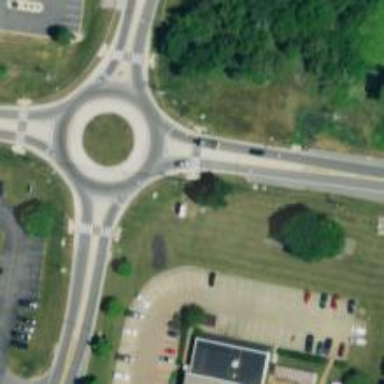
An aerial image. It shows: Secondary road with asphalt surface leading to roundabout.